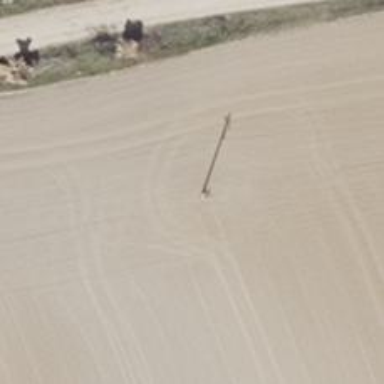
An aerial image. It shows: Minor power line with 3 cables.